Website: home-depot
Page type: store-pickup
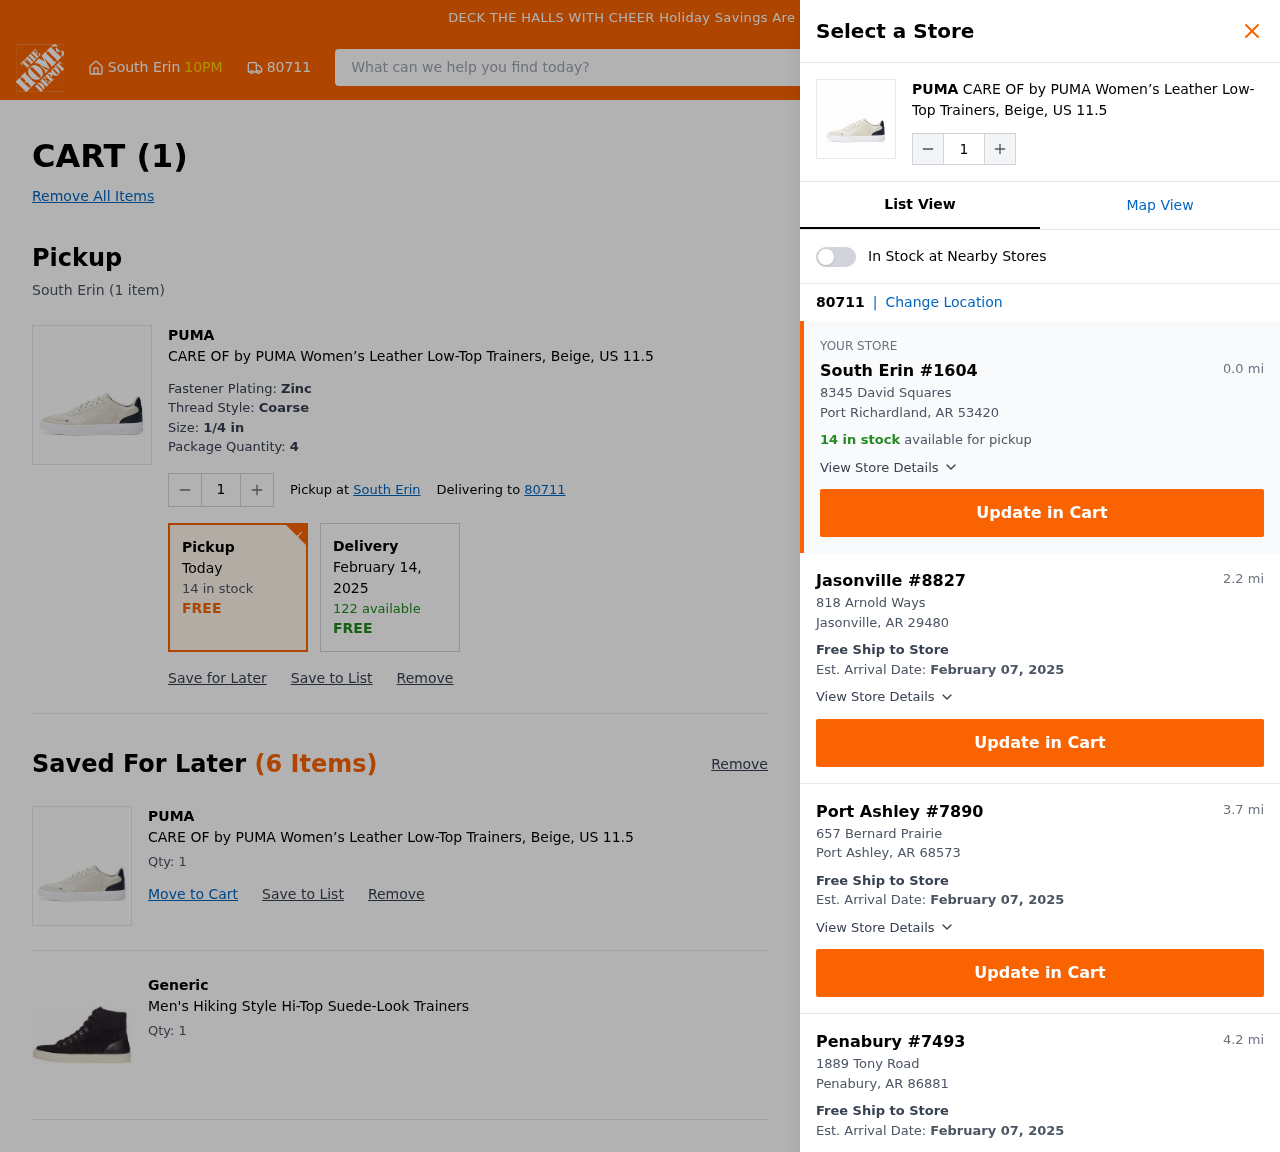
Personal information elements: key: PII_CITY
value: South Erin
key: PII_LOCATION1_CITY_STATE_ZIP
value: Port Richardland, AR 53420
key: PII_LOCATION1_STREET
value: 8345 David Squares
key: PII_LOCATION2_CITY
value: Jasonville
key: PII_LOCATION2_CITY_STATE_ZIP
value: Jasonville, AR 29480
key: PII_LOCATION2_STREET
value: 818 Arnold Ways
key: PII_LOCATION3_CITY
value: Port Ashley
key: PII_LOCATION3_CITY_STATE_ZIP
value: Port Ashley, AR 68573
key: PII_LOCATION3_STREET
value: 657 Bernard Prairie
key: PII_LOCATION4_CITY
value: Penabury
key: PII_LOCATION4_CITY_STATE_ZIP
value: Penabury, AR 86881
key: PII_LOCATION4_STREET
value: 1889 Tony Road
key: PII_POSTCODE
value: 80711
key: PII_POSTCODE_FULL
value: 80711
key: PII_POSTCODE_NUMERIC
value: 80711
Product elements: key: PRODUCT1_BRAND
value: PUMA
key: PRODUCT1_NAME
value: CARE OF by PUMA Women’s Leather Low-Top Trainers, Beige, US 11.5
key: PRODUCT2_BRAND
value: Generic
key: PRODUCT2_NAME
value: Men's Hiking Style Hi-Top Suede-Look Trainers
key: PRODUCT1_BRAND2
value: PUMA
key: PRODUCT1_NAME2
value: CARE OF by PUMA Women’s Leather Low-Top Trainers, Beige, US 11.5
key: PRODUCT1_BRAND3
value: PUMA
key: PRODUCT1_NAME3
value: CARE OF by PUMA Women’s Leather Low-Top Trainers, Beige, US 11.5
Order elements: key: ORDER_NUM_ITEMS
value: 1
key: ORDER_NUM_ITEMS2
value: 1
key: ORDER_ITEM_QTY
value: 1
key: ORDER_DATE
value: Today
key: ORDER_DELIVERY_DATE
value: February 14, 2025
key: ORDER_SHIPPING_DATE
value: February 07, 2025
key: ORDER_SHIPPING_DATE2
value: February 07, 2025
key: ORDER_SHIPPING_DATE3
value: February 07, 2025
Search elements: key: HEADER_SEARCH
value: What can we help you find today?
Other elements: key: SAVED_ITEM1_QTY
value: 1
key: SAVED_ITEM2_QTY
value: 1